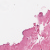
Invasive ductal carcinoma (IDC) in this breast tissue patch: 0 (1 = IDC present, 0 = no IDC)